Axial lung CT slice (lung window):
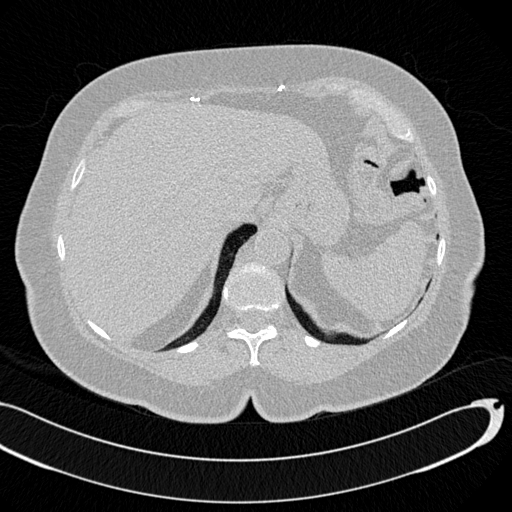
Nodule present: no